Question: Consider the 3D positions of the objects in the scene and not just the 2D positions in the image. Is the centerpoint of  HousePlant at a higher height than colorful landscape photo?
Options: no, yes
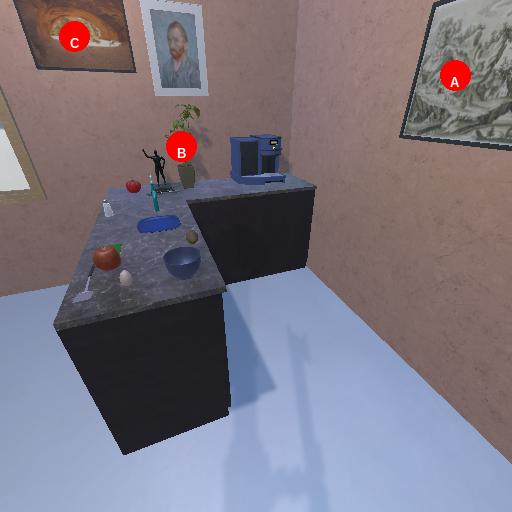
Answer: no